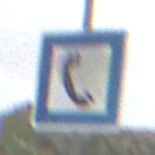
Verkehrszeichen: Fernsprecher
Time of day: Midday
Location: Outdoor (Nature)
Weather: Overcast
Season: NotSpecified
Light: Natural